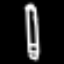
Label: pencil